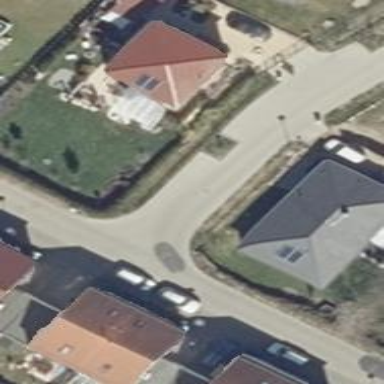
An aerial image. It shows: Traffic calming feature called choker.